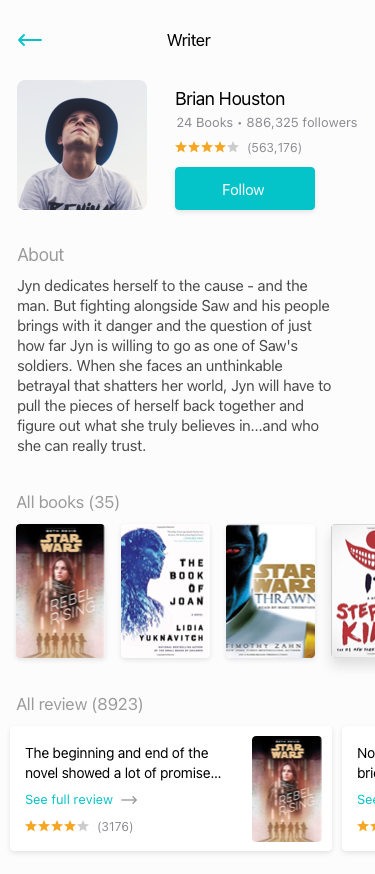
Text in this UI design:

Jyn dedicates herself to the cause - and the man. But fighting alongside Saw and his people brings with it danger and the question of just how far Jyn is willing to go as one of Saw's soldiers. When she faces an unthinkable betrayal that shatters her world, Jyn will have to pull the pieces of herself back together and figure out what she truly believes in...and who she can really trust.

About

All books (35)
All review (8923)
The beginning and end of the novel showed a lot of promise…dealing…with both Jyn's early years with Saw, and with her subsequent capture by the Empire. Both were dark, gritty, and well plotted, even in their YA context.
See full review
(3176)
No spoilers here, and I will keep it brief. As someone who LOVED Rogue One and Jyn Erso, one of the main things I craved coming out of it was more of Jyn and Saw Gerrera's history.
See full review
Writer
Brian Houston
Follow
(563,176)
24 Books • 886,325 followers